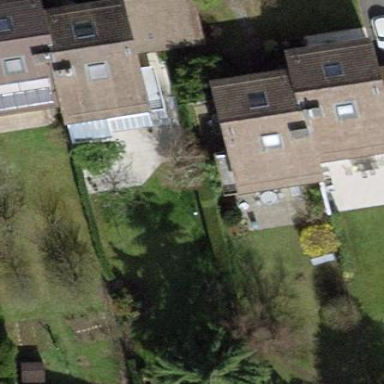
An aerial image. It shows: Garden surrounded by fence.